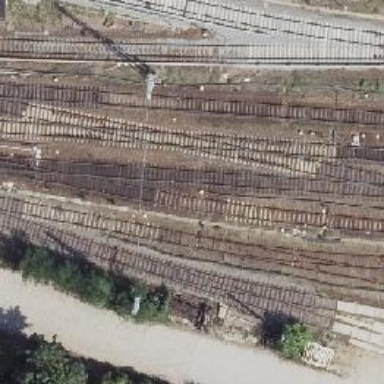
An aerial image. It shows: Railway signal.